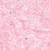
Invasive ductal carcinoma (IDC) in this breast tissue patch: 0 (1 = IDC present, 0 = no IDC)